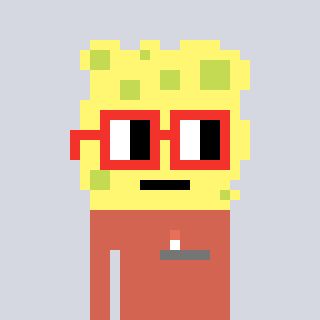
a pixel art character with square red glasses, a sponge-shaped head and a peachy-colored body on a cool background